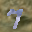
Label: 7